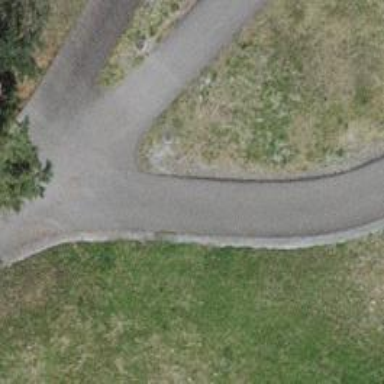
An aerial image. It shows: Paved path.